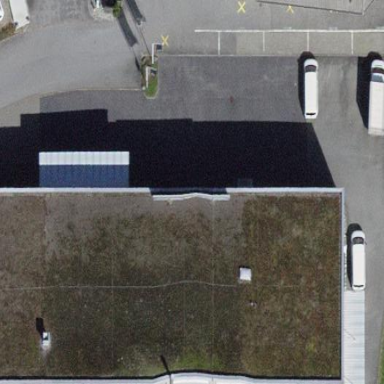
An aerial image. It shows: Commercial building.